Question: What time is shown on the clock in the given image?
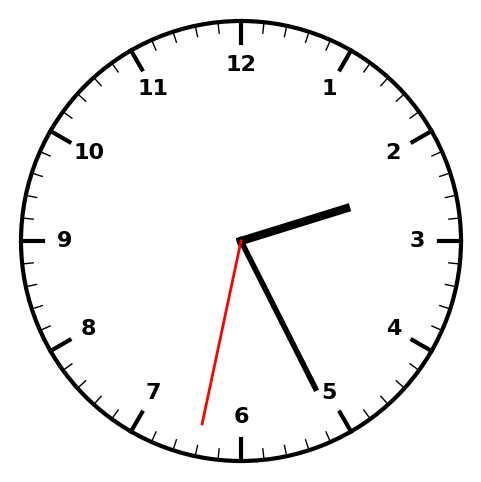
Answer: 02:25:32